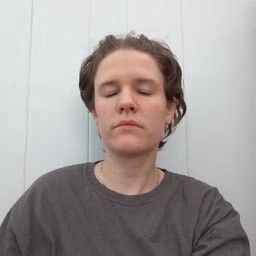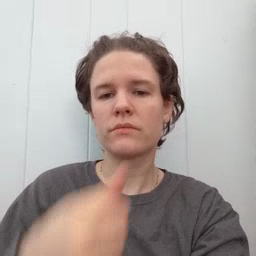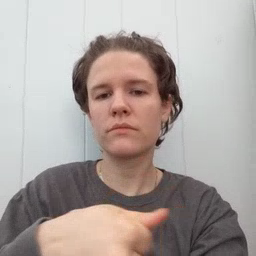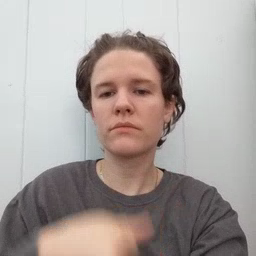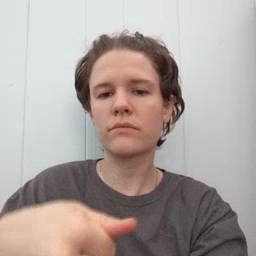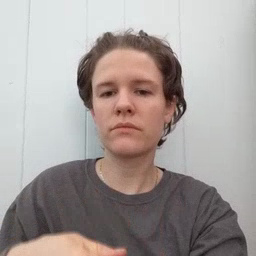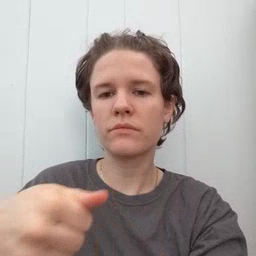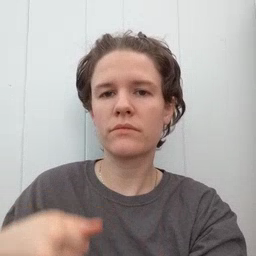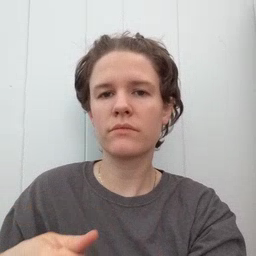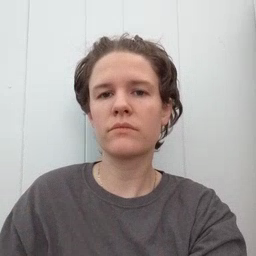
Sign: puzzle